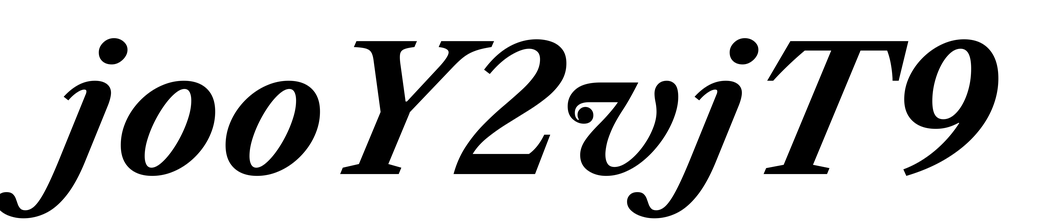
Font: LibreCaslonText-Italic_Bold_Italic